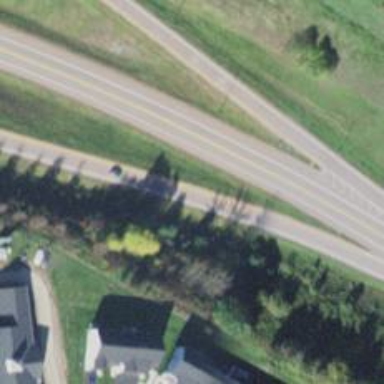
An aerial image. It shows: Primary link road with asphalt surface.